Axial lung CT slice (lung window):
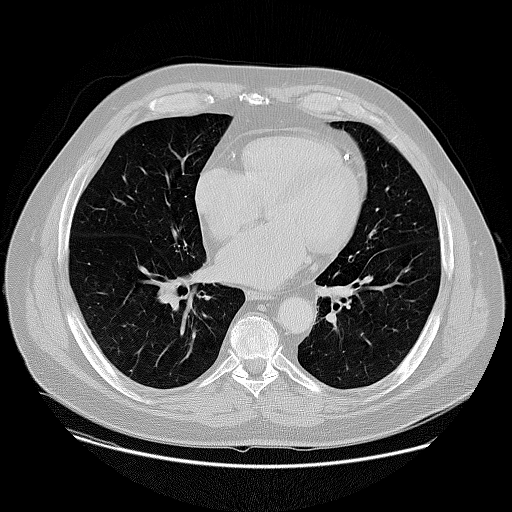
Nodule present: no